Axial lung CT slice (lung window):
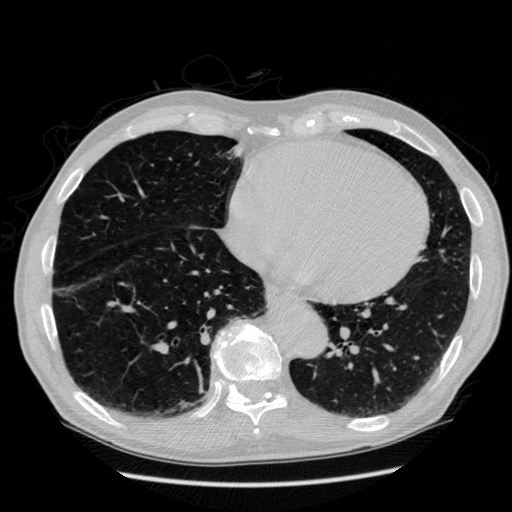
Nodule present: no